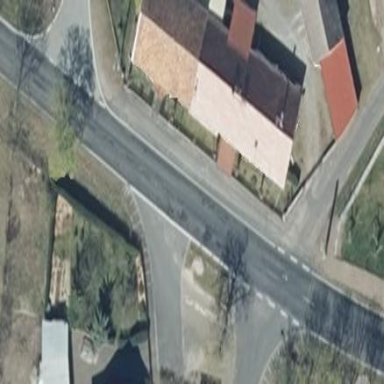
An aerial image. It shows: Crossing at junction.